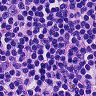
Metastatic tissue present: no